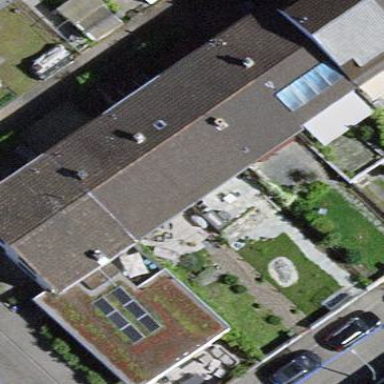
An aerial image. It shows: Terrace building.